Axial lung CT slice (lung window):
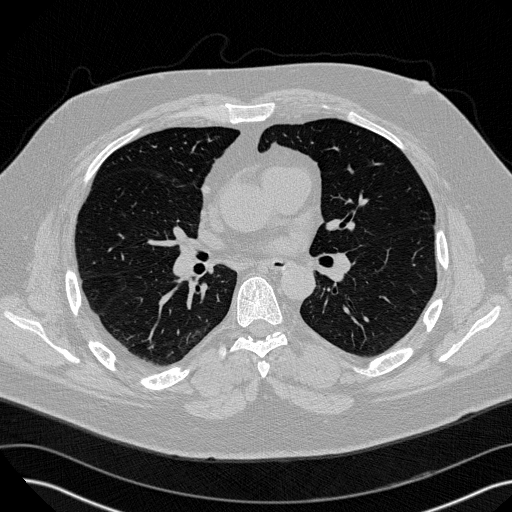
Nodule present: no